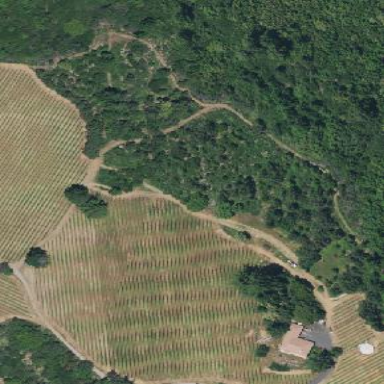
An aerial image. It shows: Unique farmland featuring vineyard where grapes are grown.